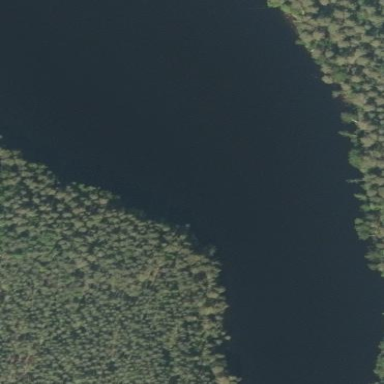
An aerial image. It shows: Lake with natural water.